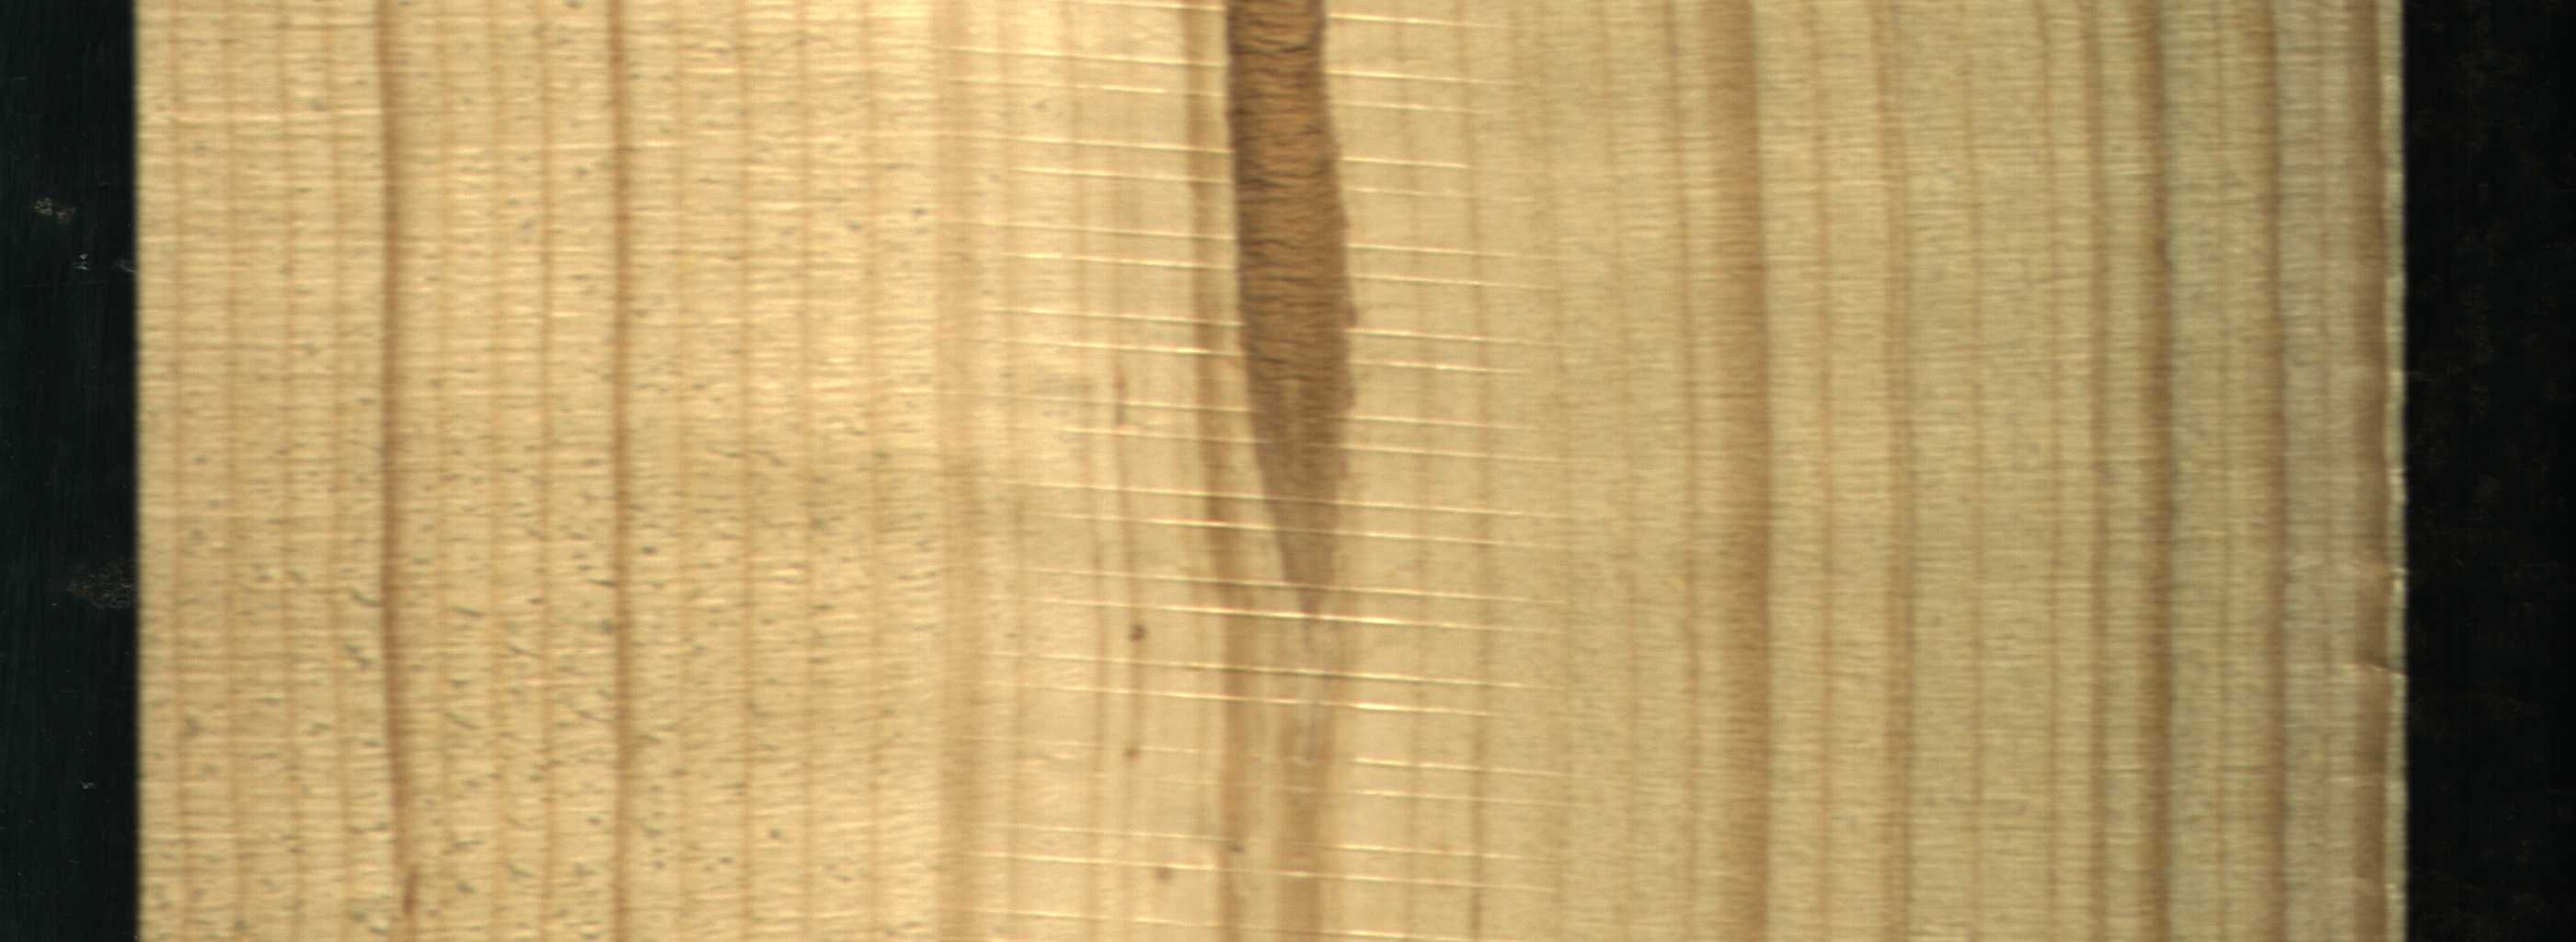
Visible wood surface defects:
Marrow
Quartzity
Quartzity